Question: I have written the code for a program that outputs three columns of information as well as printing the file name. I typically run the program with 20 files in the folder so I don't overwhelm things with too much info, given there are over 2000 files.
Is it possible to create a button that will output the same information but just for a single file name entry? I want to be able to type the file name in, hit search, and have it search through a folder of over 2000 files to output those three columns of info for just that particular file.
Something that would look like this:

'''
Option Explicit
Sub LoopThroughDirectory()
Const ROW_HEADER As Long = 10
Dim objFSO As Object
Dim objFolder As Object
Dim objFile As Object
Dim MyFolder As String
Dim StartSht As Worksheet, ws As Worksheet
Dim WB As Workbook
Dim i As Integer
Dim LastRow As Integer, erow As Integer
Dim Height As Integer
Dim RowLast As Long
Dim f As String
Dim dict As Object
Dim hc As Range, hc1 As Range, hc2 As Range, hc3 As Range, d As Range
Set StartSht = Workbooks("masterfile.xlsm").Sheets("Sheet1")
'turn screen updating off - makes program faster
Application.ScreenUpdating = False
'Application.UpdateLinks = False
'location of the folder in which the desired TDS files are
MyFolder = "C:\Users\trembos\Documents\TDS\progress\"
'find the headers on the sheet
Set hc1 = HeaderCell(StartSht.Range("B1"), "HOLDER")
Set hc2 = HeaderCell(StartSht.Range("C1"), "CUTTING TOOL")
'create an instance of the FileSystemObject
Set objFSO = CreateObject("Scripting.FileSystemObject")
'get the folder object
Set objFolder = objFSO.GetFolder(MyFolder)
i = 2
'loop through directory file and print names
'(1)
For Each objFile In objFolder.Files
If LCase(Right(objFile.Name, 3)) = "xls" Or LCase(Left(Right(objFile.Name, 4), 3)) = "xls" Then
'(2)
'print file name to Column 1
'Open folder and file name, do not update links
Set WB = Workbooks.Open(fileName:=MyFolder & objFile.Name, UpdateLinks:=0)
Set ws = WB.ActiveSheet
'(3)
'find CUTTING TOOL on the source sheet
Set hc = HeaderCell(ws.Cells(ROW_HEADER, 1), "CUTTING TOOL")
If Not hc Is Nothing Then
Set dict = GetUniques(hc.Offset(1, 0))
If dict.count > 0 Then
Set d = StartSht.Cells(Rows.count, hc2.Column).End(xlUp).Offset(1, 0)
'add the values to the masterfile, column 3
d.Resize(dict.count, 1).Value = Application.Transpose(dict.keys)
End If
Else
'header not found on source worksheet
End If
'(4)
'find HOLDER on the source sheet
Set hc3 = HeaderCell(ws.Cells(ROW_HEADER, 1), "HOLDER")
If Not hc3 Is Nothing Then
Set dict = GetUniques(hc3.Offset(1, 0))
If dict.count > 0 Then
Set d = StartSht.Cells(Rows.count, hc1.Column).End(xlUp).Offset(1, 0)
'add the values to the master list, column 2
d.Resize(dict.count, 1).Value = Application.Transpose(dict.keys)
End If
Else
'header not found on source worksheet
End If
'(5)
With WB
'print TDS information
For Each ws In .Worksheets
'print the file name to Column 1
StartSht.Cells(i, 1) = objFile.Name
'print TDS name from J1 cell to Column 4
With ws
.Range("J1").Copy StartSht.Cells(i, 4)
End With
i = GetLastRowInSheet(StartSht) + 1
'move to next file
Next ws
'(6)
'close, do not save any changes to the opened files
.Close SaveChanges:=False
End With
End If
'move to next file
Next objFile
'turn screen updating back on
Application.ScreenUpdating = True
ActiveWindow.ScrollRow = 1
'(7)
End Sub
'(8)
'get all unique column values starting at cell c
Function GetUniques(ch As Range) As Object
Dim dict As Object, rng As Range, c As Range, v
Set dict = CreateObject("scripting.dictionary")
For Each c In ch.Parent.Range(ch, ch.Parent.Cells(Rows.count, ch.Column).End(xlUp)).Cells
v = Trim(c.Value)
If Len(v) > 0 And Not dict.exists(v) Then
dict.Add v, ""
End If
Next c
Set GetUniques = dict
End Function
'(9)
'find a header on a row: returns Nothing if not found
Function HeaderCell(rng As Range, sHeader As String) As Range
Dim rv As Range, c As Range
For Each c In rng.Parent.Range(rng, rng.Parent.Cells(rng.Row, Columns.count).End(xlToLeft)).Cells
If Trim(c.Value) = sHeader Then
Set rv = c
Exit For
End If
Next c
Set HeaderCell = rv
End Function
'(10)
Function GetLastRowInColumn(theWorksheet As Worksheet, col As String)
With theWorksheet
GetLastRowInColumn = .Range(col & .Rows.count).End(xlUp).Row
End With
End Function
'(11)
Function GetLastRowInSheet(theWorksheet As Worksheet)
Dim ret
With theWorksheet
If Application.WorksheetFunction.CountA(.Cells) <> 0 Then
ret = .Cells.Find(What:="*", _
After:=.Range("A1"), _
Lookat:=xlPart, _
LookIn:=xlFormulas, _
SearchOrder:=xlByRows, _
SearchDirection:=xlPrevious, _
MatchCase:=False).Row
Else
ret = 1
End If
End With
GetLastRowInSheet = ret
End Function
'''
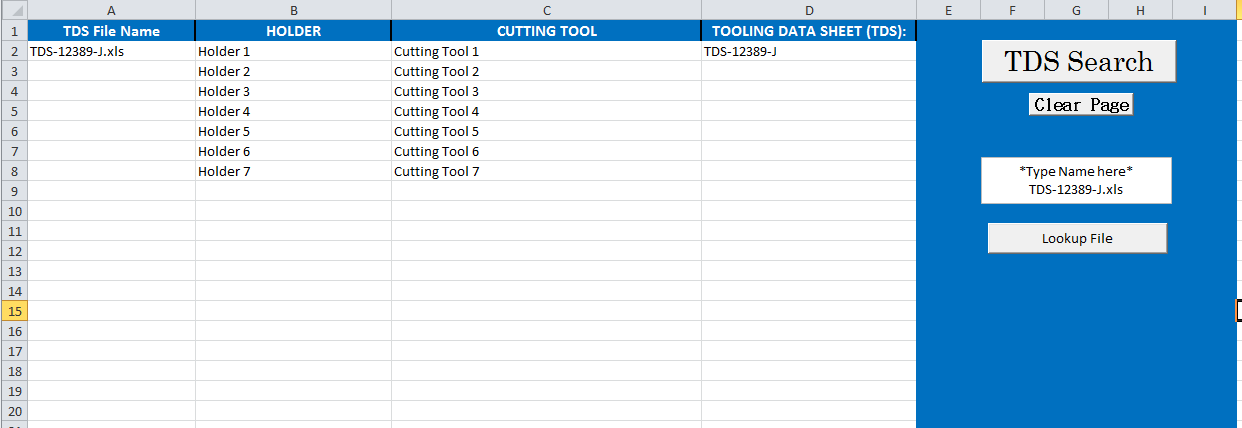
Answer: Here's a simple example:
'''
'The directory containing the files
Const TDS_PATH = "C:\Data\TDS Search"
Sub openFileCopyColumn()
'Clear our list
Sheets("Sheet1").Range("B6:D31").Clear
'Very basic input checking - you can always add more
If Sheets("Sheet1").Range("C3") = "" Then
MsgBox("Please enter a file to search for")
Exit Sub
End If
'If the File we are searching for exists in the path
If Dir(TDS_PATH & Sheets("Sheet1").Range("C3")) <> "" Then
'Disable screen updating for performance/aesthetics
Application.ScreenUpdating = False
'Open the workbook we searched for (ReadOnly)
Workbooks.Open TDS_PATH & Sheets("Sheet1").Range("C3"), ReadOnly:=True
'Copy the range we are interested in
ActiveWorkbook.Sheets("Sheet1").Range("A2:C16").Copy ThisWorkbook.Sheets("Sheet1").Range("B6")
'Close the file
ActiveWorkbook.Close (False)
'Re-enable screen updating
Application.ScreenUpdating = True
Else
'Let the user know if the file is not found
MsgBox("File not found!")
End If
End Sub
'''

First, decide what your "Search Cell" will be.
I chose 'Range("C3")' on 'Sheet("Sheet1")' arbitrarily in the example above, but yours can be any cell.
Then, search for and open it using the code above (all of which goes in the macro that is assigned to the button - see the screenshots for how to assign a macro to a button).
Instead of using the line:
'''
'Copy the range we are interested in
ActiveWorkbook.Sheets("Sheet1").Range("A2:C16").Copy ThisWorkbook.Sheets("Sheet1").Range("B6")
'''
If we want to run a macro that is stored in the newly opened workbook, we can use:
'''
ActiveWorkbook.Application.Run "MacroName"
'''
There's some more info here:
<URL>